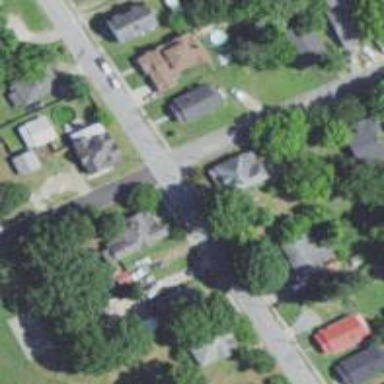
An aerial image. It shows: Residential road with sidewalk on the left side.